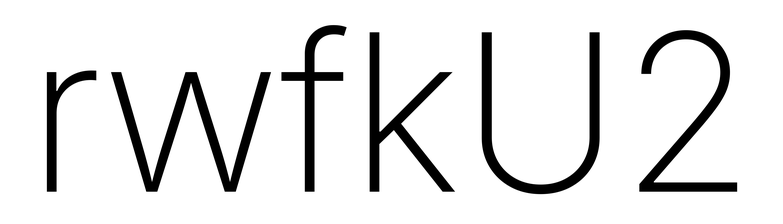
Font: Inter_ExtraLight